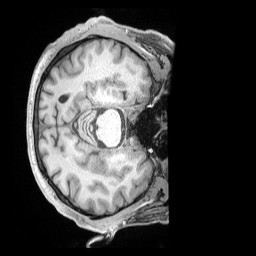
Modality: T1w
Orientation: axial
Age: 39
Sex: male
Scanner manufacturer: siemens
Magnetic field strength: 3 T
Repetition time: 2 s
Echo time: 0.00211 s